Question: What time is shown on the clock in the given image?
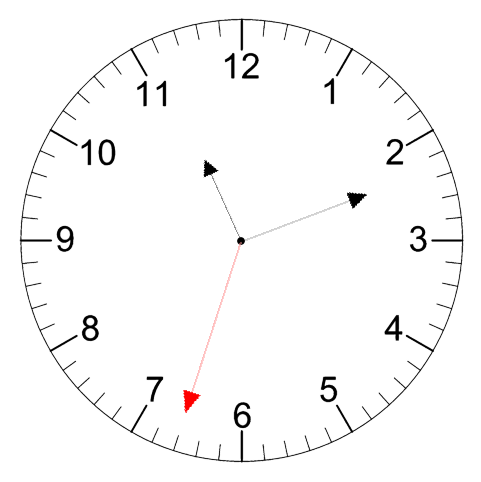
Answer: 11:11:33